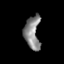
Tissue: skin
Cell type: T cells
Senescence score: 0.1839
Nuclear area (px): 496
Mean DAPI intensity: 135.839